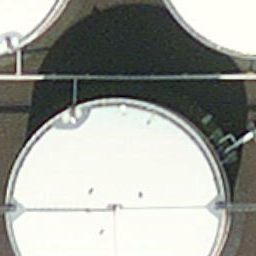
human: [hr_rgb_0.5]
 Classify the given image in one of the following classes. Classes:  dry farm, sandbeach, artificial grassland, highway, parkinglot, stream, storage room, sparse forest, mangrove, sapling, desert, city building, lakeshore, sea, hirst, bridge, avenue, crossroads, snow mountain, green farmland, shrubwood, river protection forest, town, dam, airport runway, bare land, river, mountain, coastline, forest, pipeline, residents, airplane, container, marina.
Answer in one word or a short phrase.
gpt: storage room